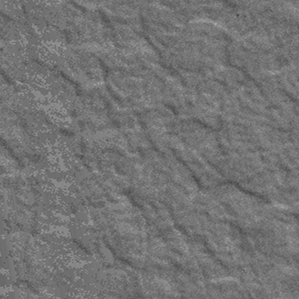
Label: frost